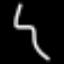
Label: squiggle